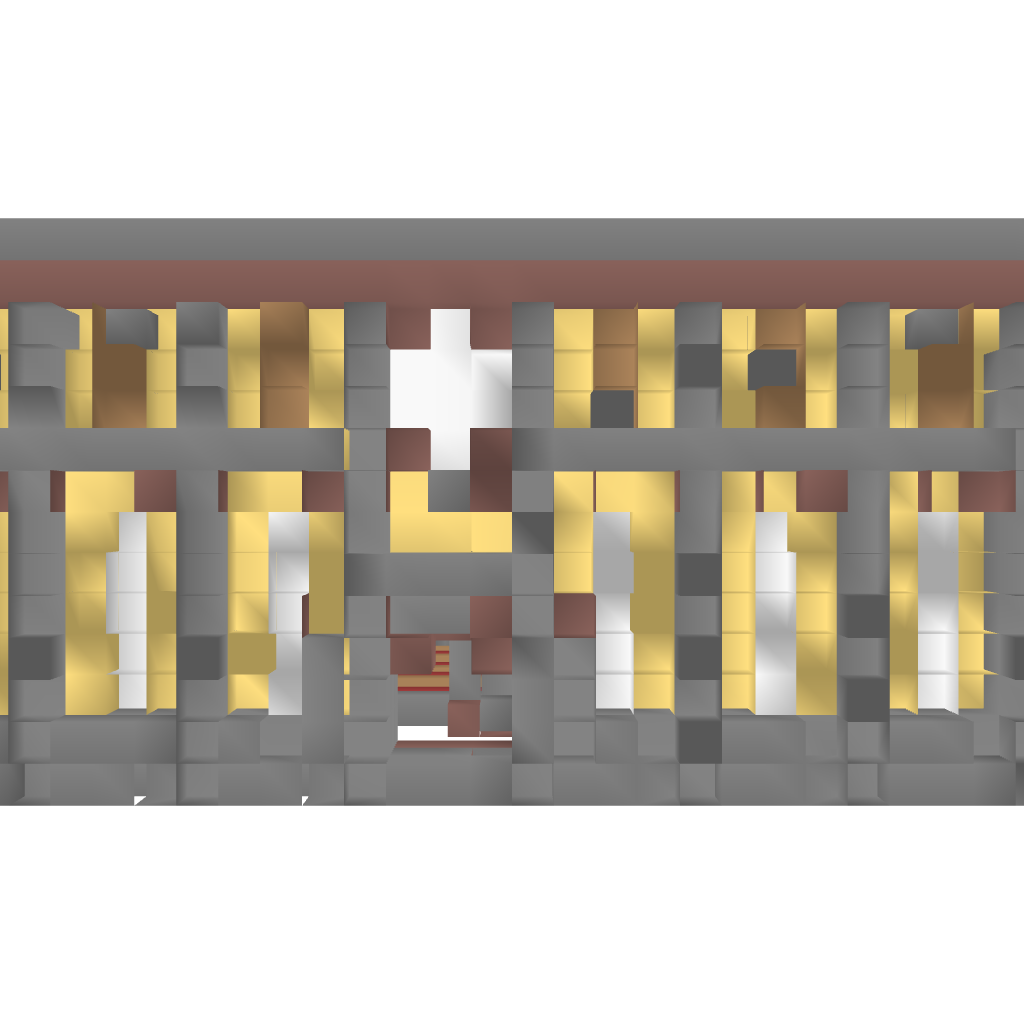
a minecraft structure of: Warehouse Converted from Station bad low quality